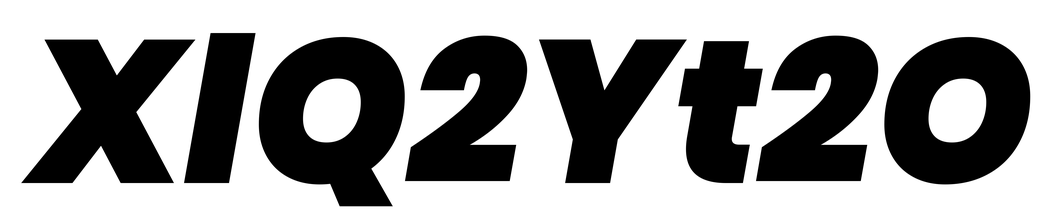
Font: Poppins-BlackItalic